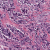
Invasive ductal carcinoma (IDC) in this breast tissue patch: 1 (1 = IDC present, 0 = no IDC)